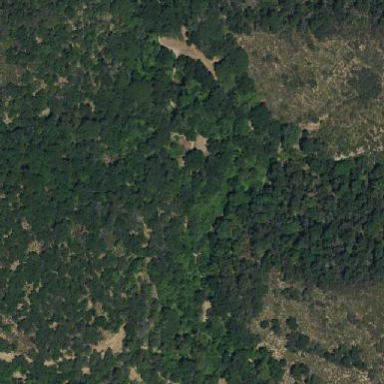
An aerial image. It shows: National forest with landuse designated as forest.